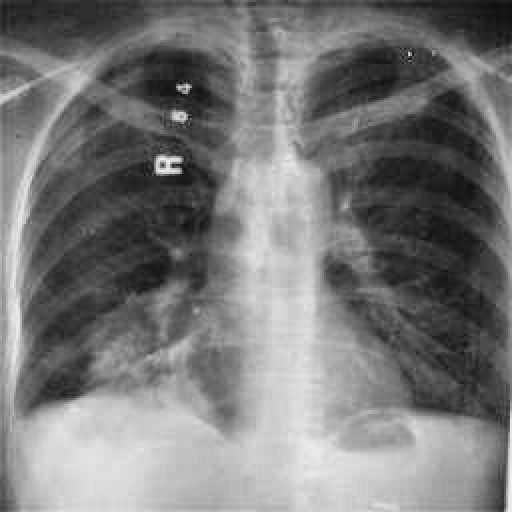
Finding: TUBERCULOSIS